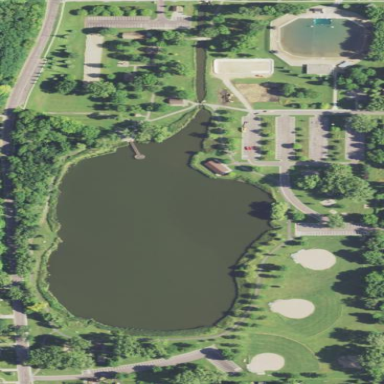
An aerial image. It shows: Park.